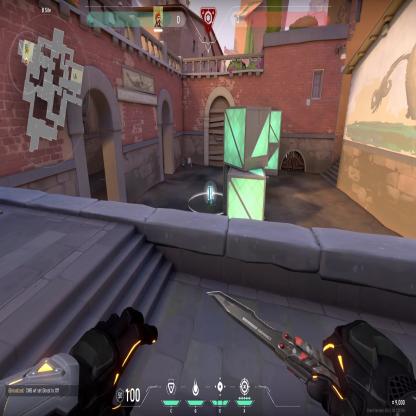
Label: planted spike